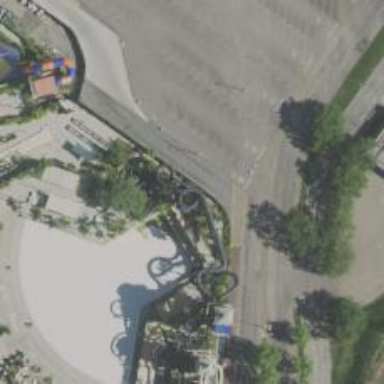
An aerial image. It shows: Water slide attraction.